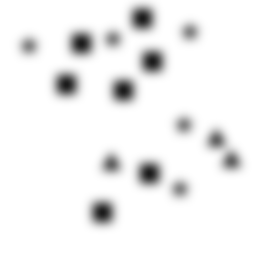
Squares: 7
Triangles: 3
Stars: 5
Total shapes: 15